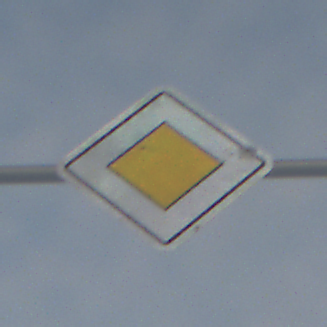
Verkehrszeichen: Vorfahrtsstrasse
Umgebung: Outdoor, Nature
Tageszeit: SunriseSunset
Wetter: PartlyCloudy
Licht: Natural
Jahreszeit: NotSpecified
Kontrast: LowContrast